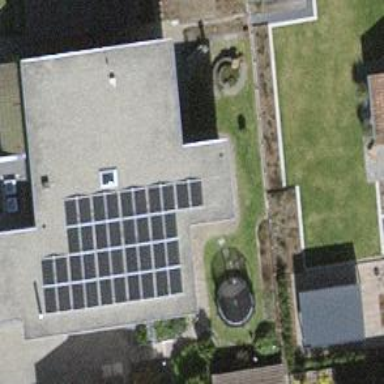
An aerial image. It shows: Solar power generator with photovoltaic panels.